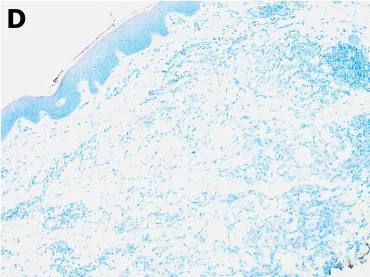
PAS, GMS, and AFB are negative for fungal, bacterial, and tuberculosis (B, C, D; 20x). . IHC = immunohistochemistry; PAH = periodic acid-Schiff; GMS = Grocott methenamine silver; ABF = acid-fast bacilli.
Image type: pathology (acid_fast)